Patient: sex M, age 25
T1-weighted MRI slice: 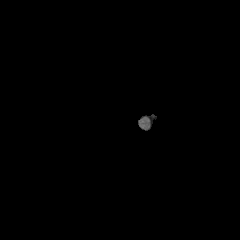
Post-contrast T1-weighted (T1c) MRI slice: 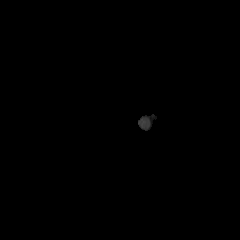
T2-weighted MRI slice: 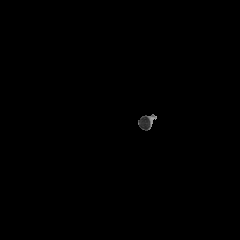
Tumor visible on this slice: no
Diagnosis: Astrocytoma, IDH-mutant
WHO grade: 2